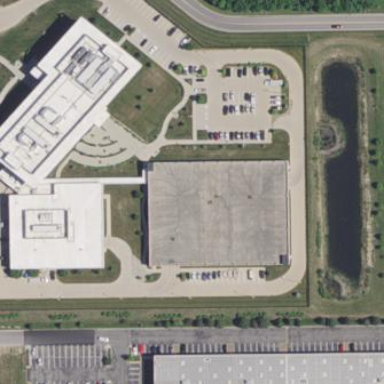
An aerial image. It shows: Office building.